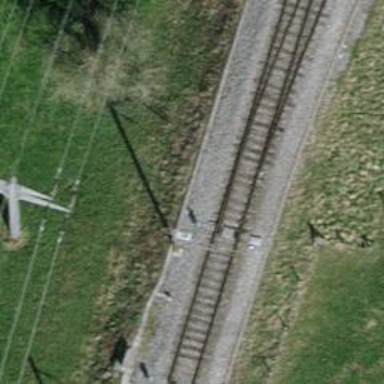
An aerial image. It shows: Railway switch.